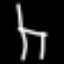
Label: chair